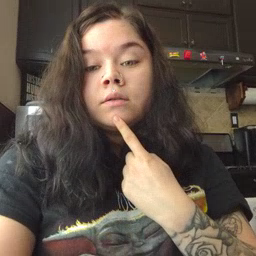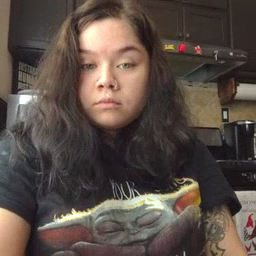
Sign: chin